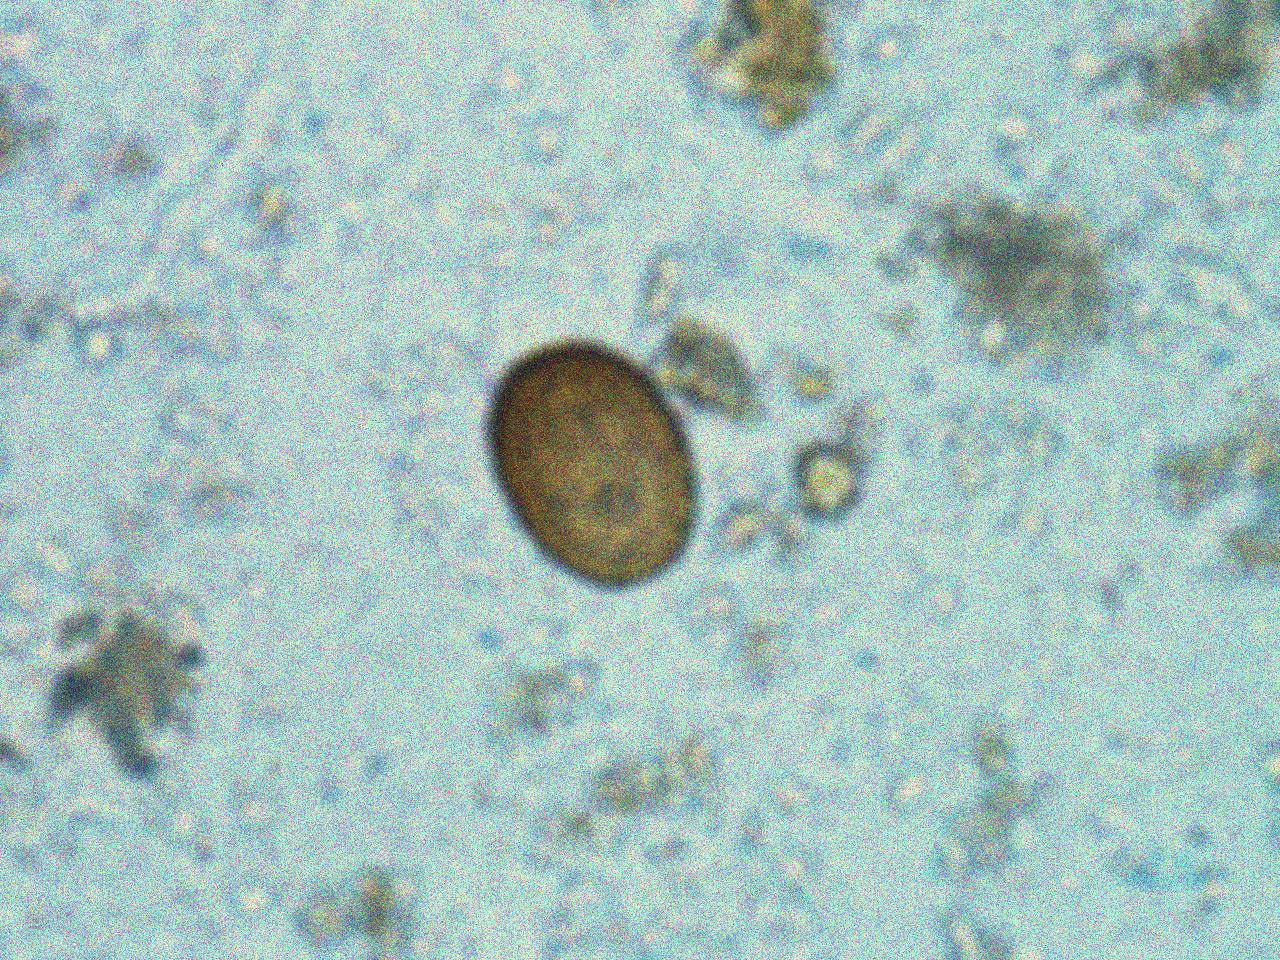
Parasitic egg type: Ascaris lumbricoides